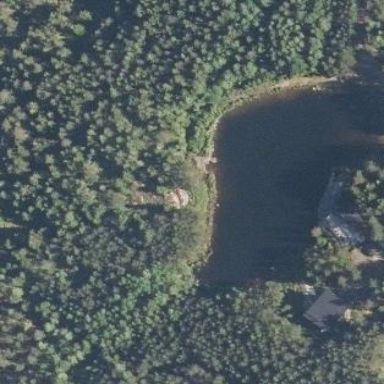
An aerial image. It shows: Pond surrounded by natural water.